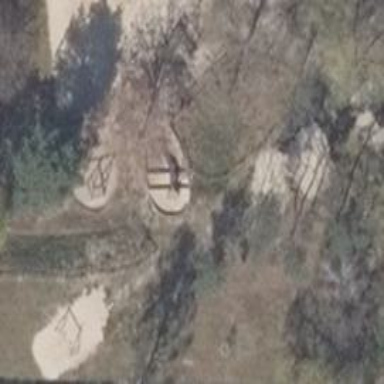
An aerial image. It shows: Playground with slide.